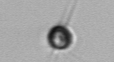
Label: Acanthoica_quattrospina